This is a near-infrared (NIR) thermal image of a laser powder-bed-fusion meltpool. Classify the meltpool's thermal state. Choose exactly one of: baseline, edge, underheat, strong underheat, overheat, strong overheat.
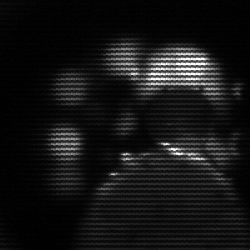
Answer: baseline